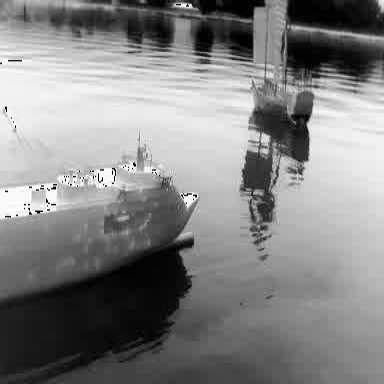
There is a container_ship in the infrared image.